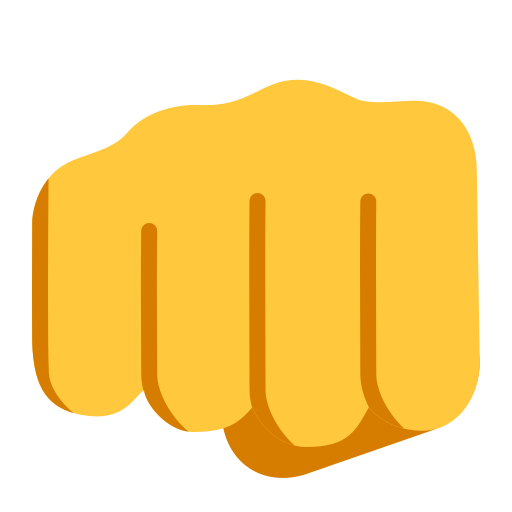
oncoming fist flat default